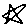
Label: star